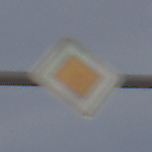
Verkehrszeichen: Vorfahrtsstrasse
Umgebung: Outdoor, Suburban
Tageszeit: MorningAfternoon
Wetter: PartlyCloudy
Licht: Natural
Jahreszeit: NotSpecified
Kontrast: HighContrast